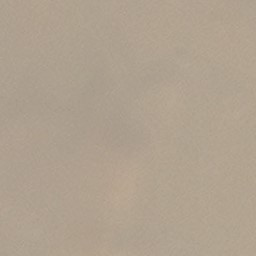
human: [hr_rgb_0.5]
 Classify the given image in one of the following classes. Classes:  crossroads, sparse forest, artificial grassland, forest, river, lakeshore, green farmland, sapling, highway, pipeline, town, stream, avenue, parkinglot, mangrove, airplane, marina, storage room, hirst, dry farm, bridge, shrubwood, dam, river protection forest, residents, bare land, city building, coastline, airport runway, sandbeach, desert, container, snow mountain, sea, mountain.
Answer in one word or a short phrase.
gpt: desert